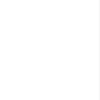
Label: dusty